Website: home-depot
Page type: payment
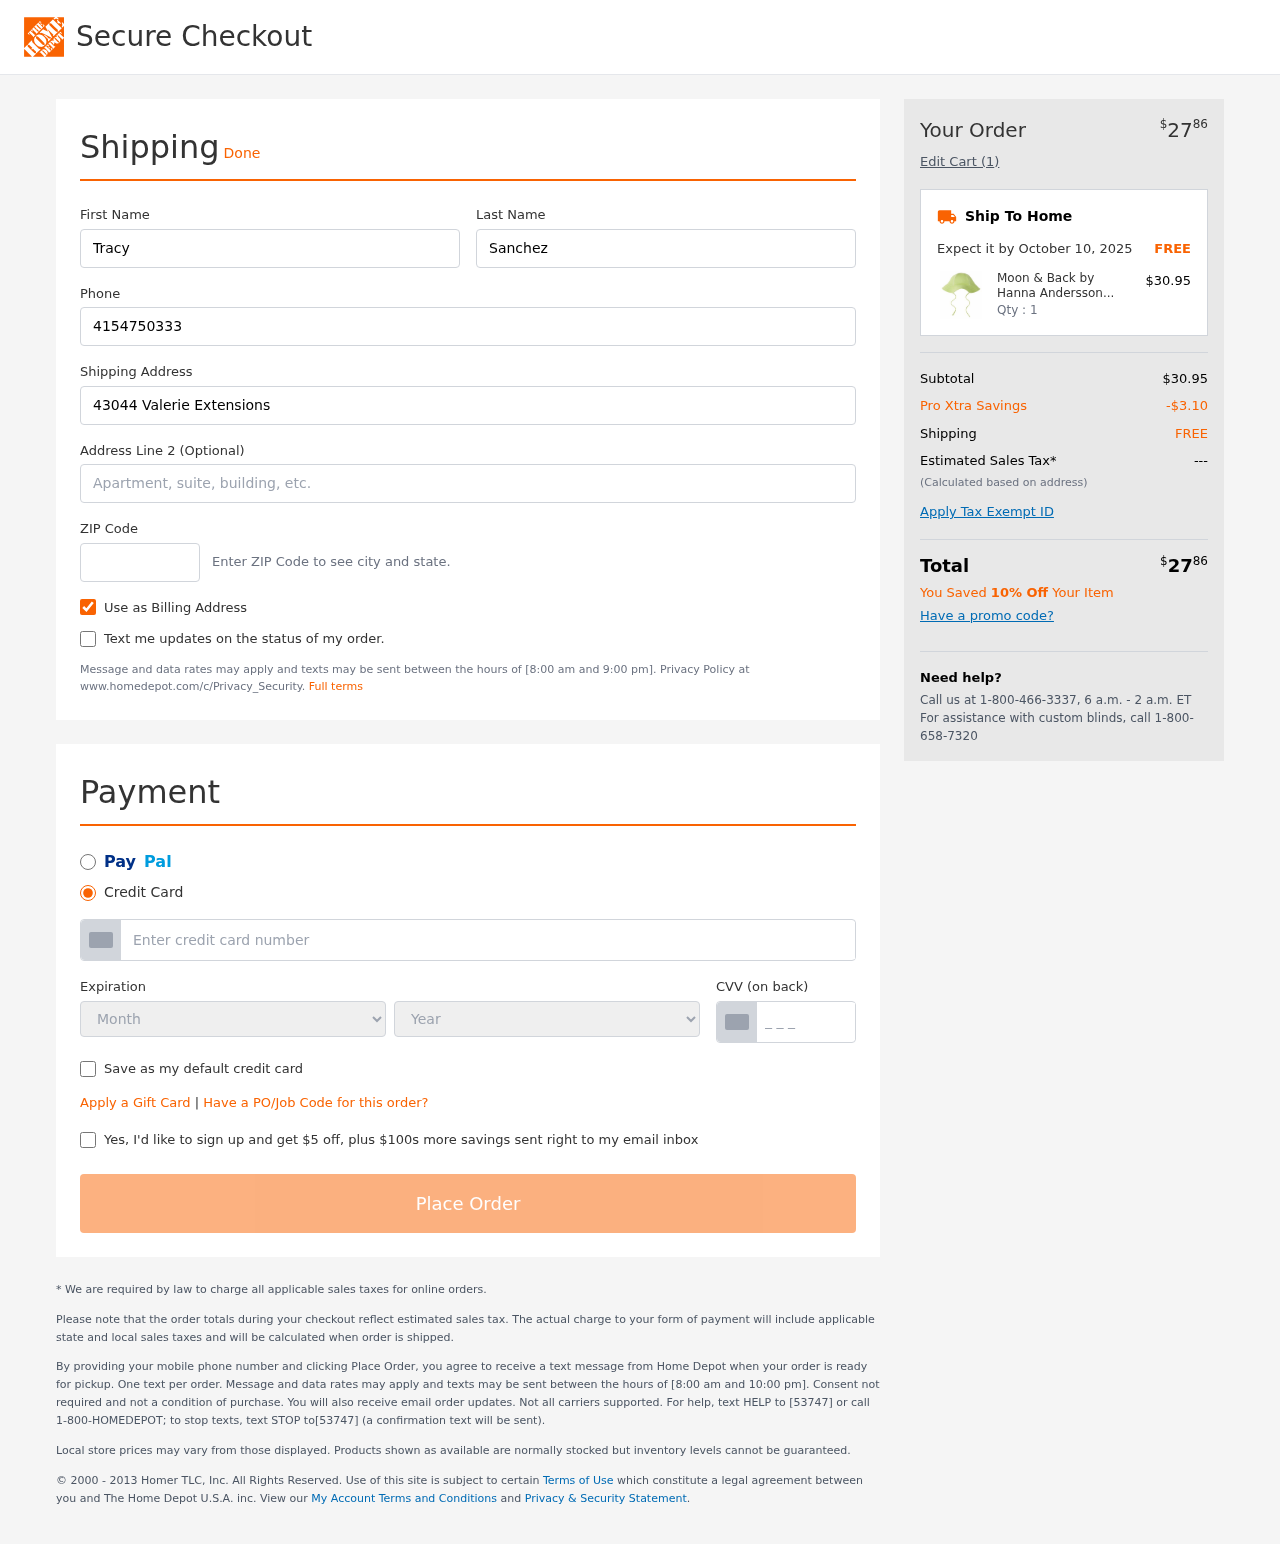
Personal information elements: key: PII_CARD_CVV
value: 300
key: PII_CARD_EXPIRY_MONTH
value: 07
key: PII_CARD_EXPIRY_YEAR
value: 26
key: PII_CARD_NUMBER
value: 4275 7734 5954 5804
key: PII_FIRSTNAME
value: Tracy
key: PII_LASTNAME
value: Sanchez
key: PII_PHONE
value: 4154750333
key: PII_POSTCODE
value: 45409
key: PII_STREET
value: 43044 Valerie Extensions
Product elements: key: PRODUCT1_NAME
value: Moon & Back by Hanna Andersson Baby Swim Hat, Lime Green, 3-12 mos
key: PRODUCT1_PRICE
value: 30.95
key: PRODUCT1_QUANTITY
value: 1
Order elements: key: ORDER_TOTAL
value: $2786
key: ORDER_NUM_ITEMS
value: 1
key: ORDER_DELIVERY_DATE
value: October 10, 2025
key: ORDER_SUBTOTAL
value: $30.95
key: ORDER_DISCOUNT
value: -$3.10
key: ORDER_SHIPPING_COST
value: FREE